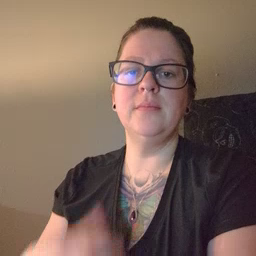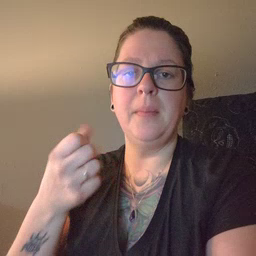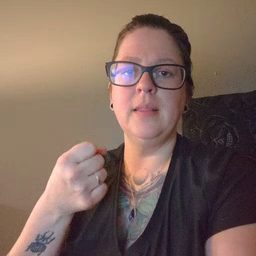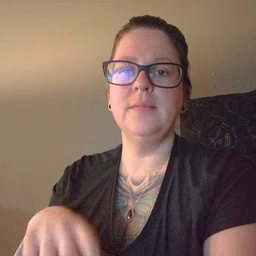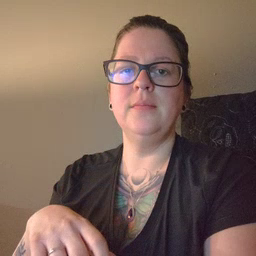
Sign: milk